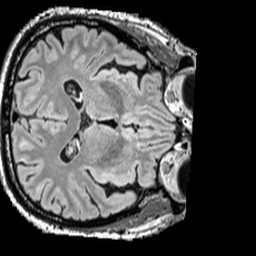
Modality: FLAIR
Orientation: axial
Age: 58
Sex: male
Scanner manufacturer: siemens
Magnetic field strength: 3 T
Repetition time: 5 s
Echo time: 0.387 s